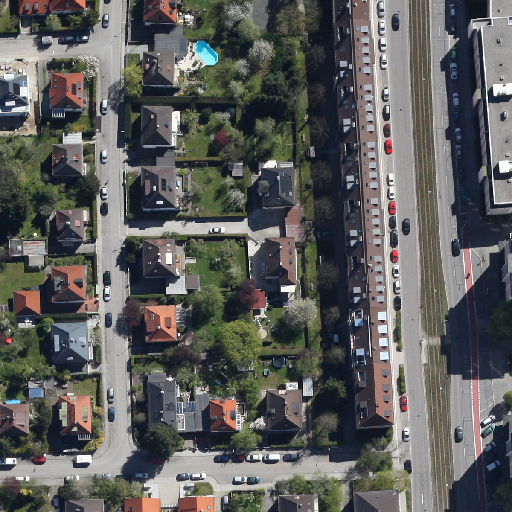
Referring expression: bikeway